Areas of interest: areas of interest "Cultural Palace"
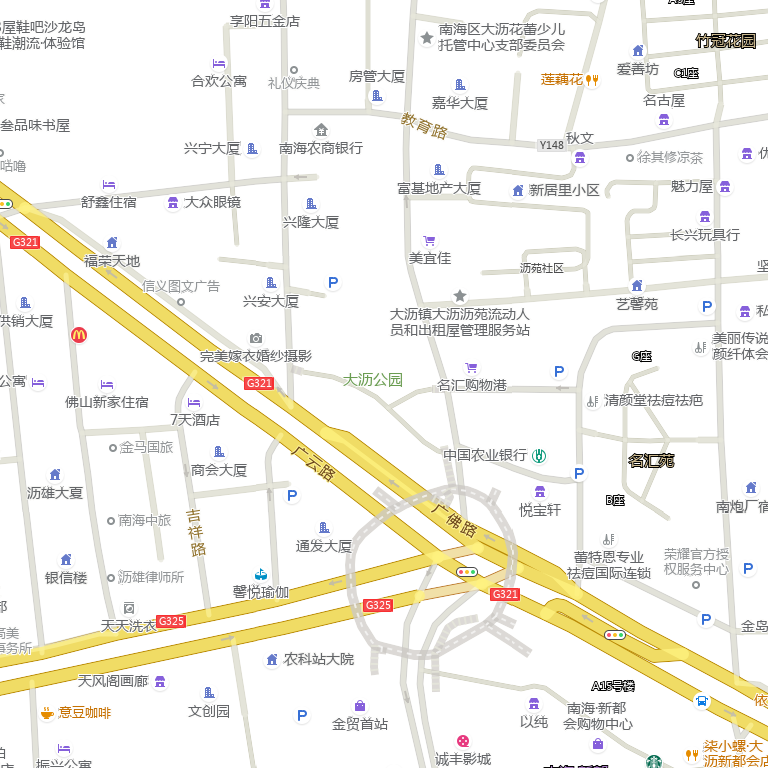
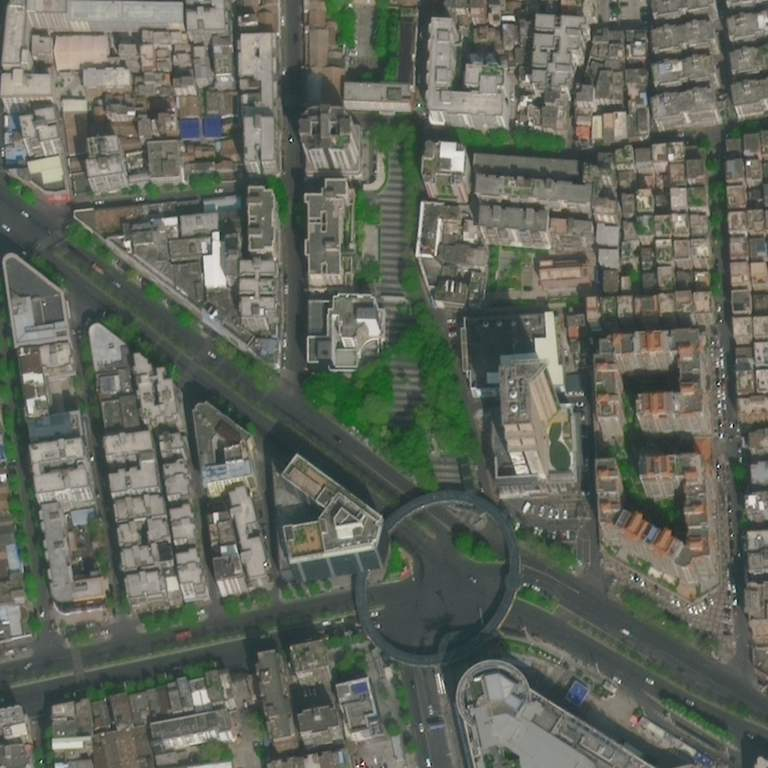